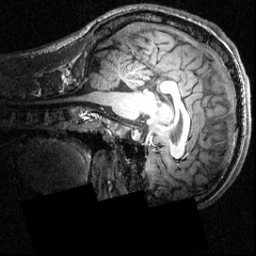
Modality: T1w
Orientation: sagittal
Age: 19
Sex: male
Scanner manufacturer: siemens
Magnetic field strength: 3.951 T
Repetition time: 1.5 s
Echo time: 0.00335 s